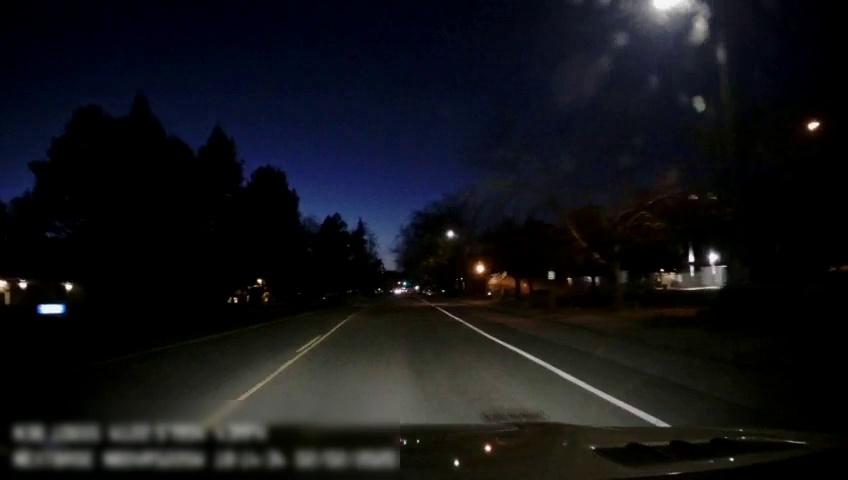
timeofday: Night
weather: Other
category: Drivable Space
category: Lanes | Opposite Lane
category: Lanes | Current Lane
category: Lanes | Current Lane
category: Lanes | Alternate Lane